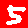
Digit: 5